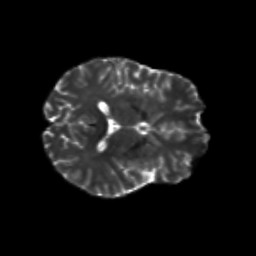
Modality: T2w
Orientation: axial
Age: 38
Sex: female
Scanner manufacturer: siemens
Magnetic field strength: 3 T
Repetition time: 8.6 s
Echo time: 0.095 s